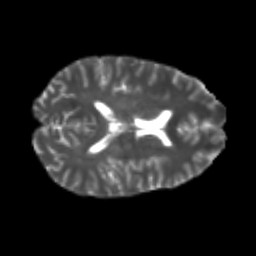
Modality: T2w
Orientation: axial
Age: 24
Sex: male
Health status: healthy
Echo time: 0.074 s